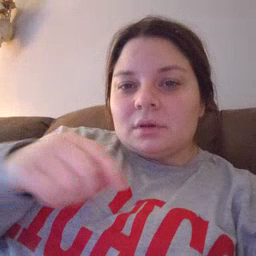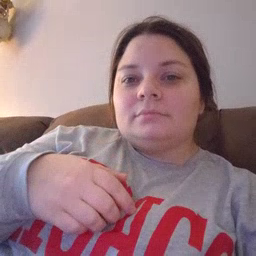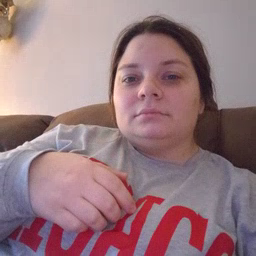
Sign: pencil